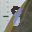
Label: 8